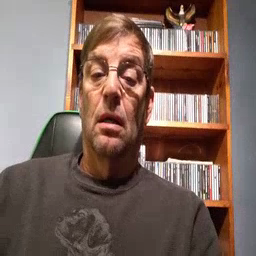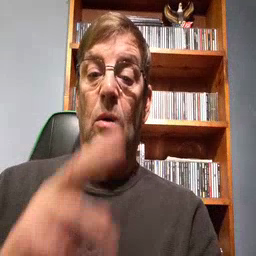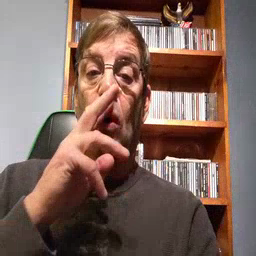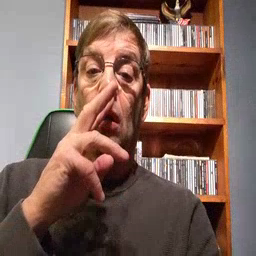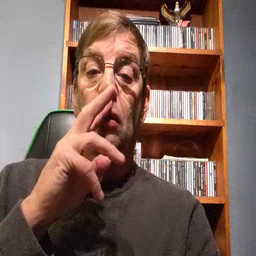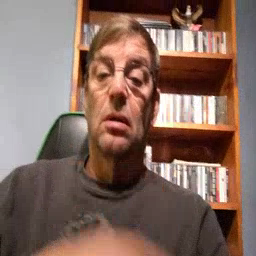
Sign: water